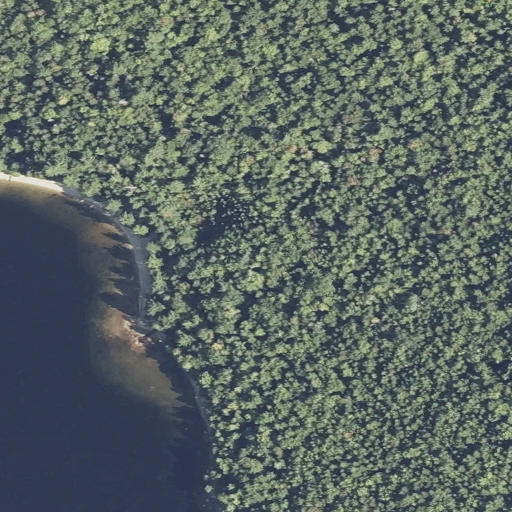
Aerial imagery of beach in Maine named Black Beach containing mixed forest, open water, deciduous forest, herbaceous wetlands, evergreen forest, barren land, and woody wetlands